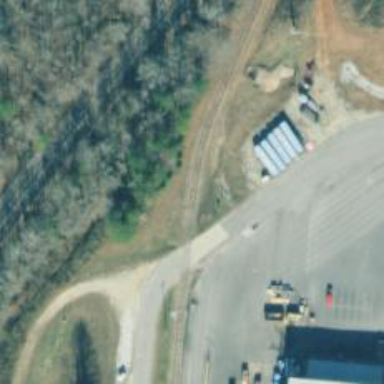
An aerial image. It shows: Rail spur service.